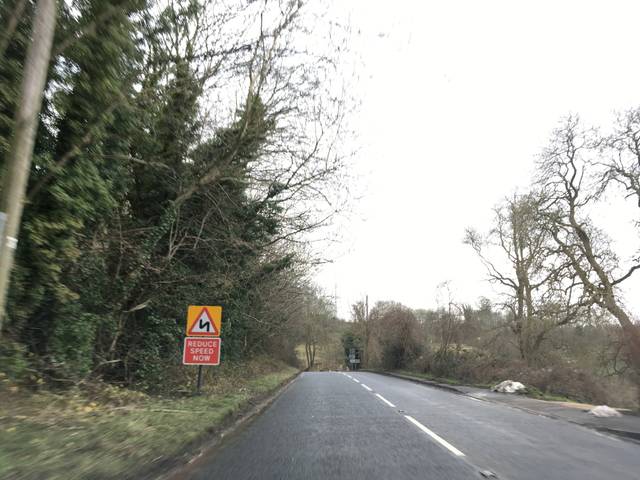
Region: United Kingdom
Coordinates: 51.858, -2.082